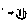
Label: smiley face